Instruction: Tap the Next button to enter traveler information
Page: cart
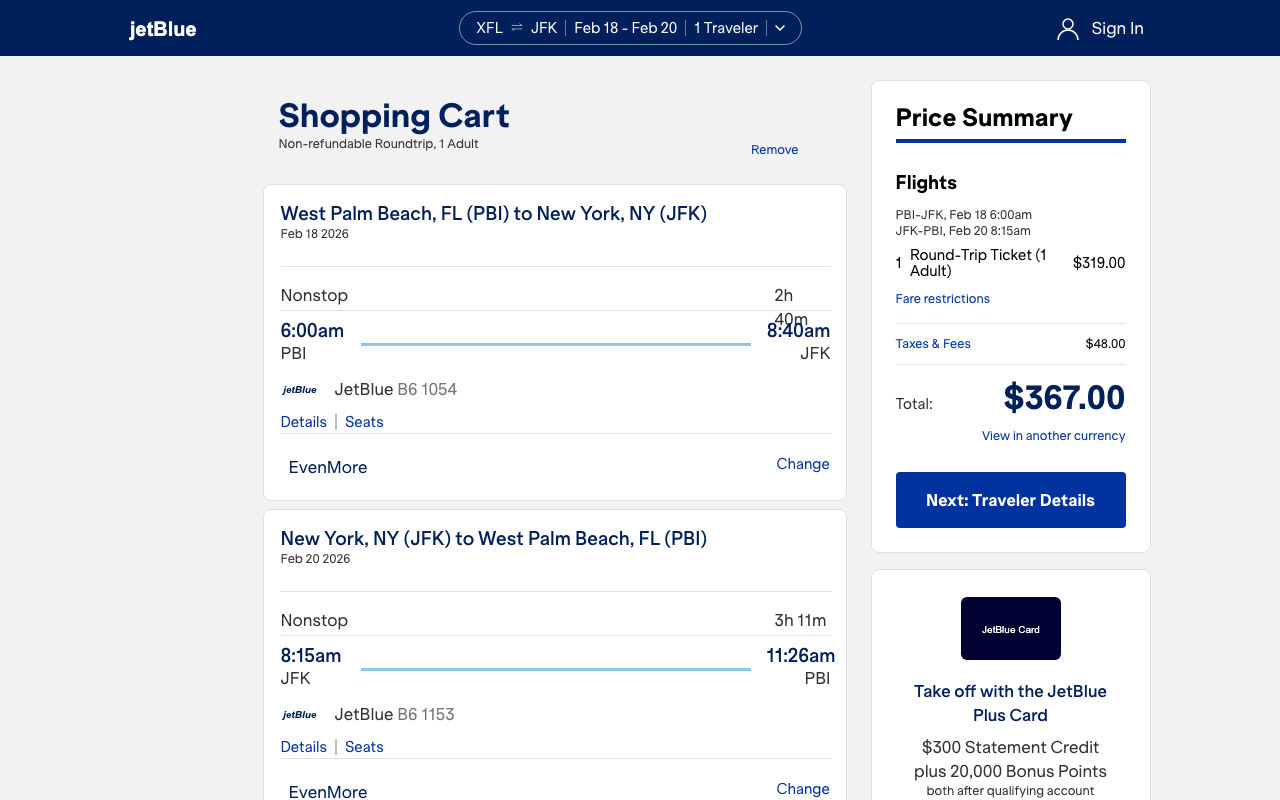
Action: click